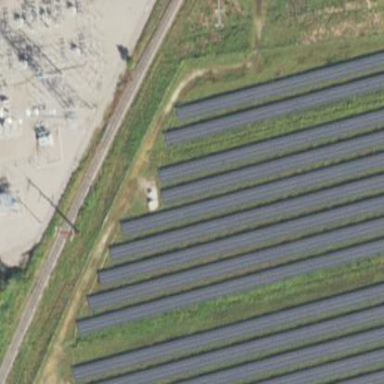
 consisting of solar photovoltaic panels."